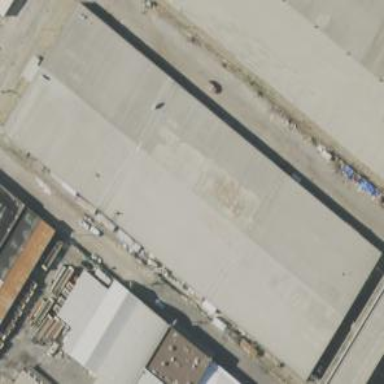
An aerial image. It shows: Industrial building.